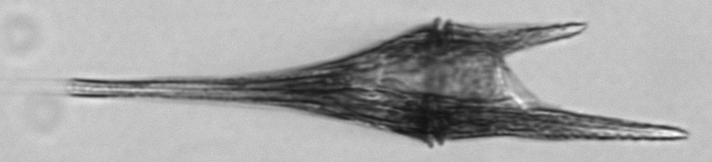
Label: Tripos_furca